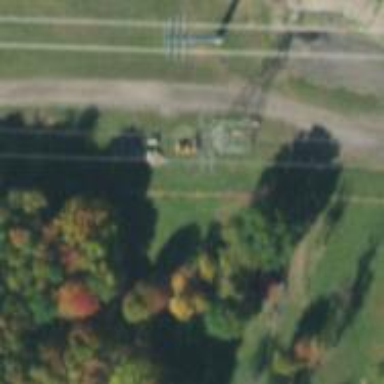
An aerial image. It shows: Lattice structure tower used for power transmission.